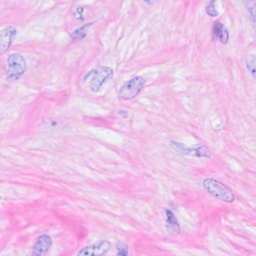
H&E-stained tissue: Breast